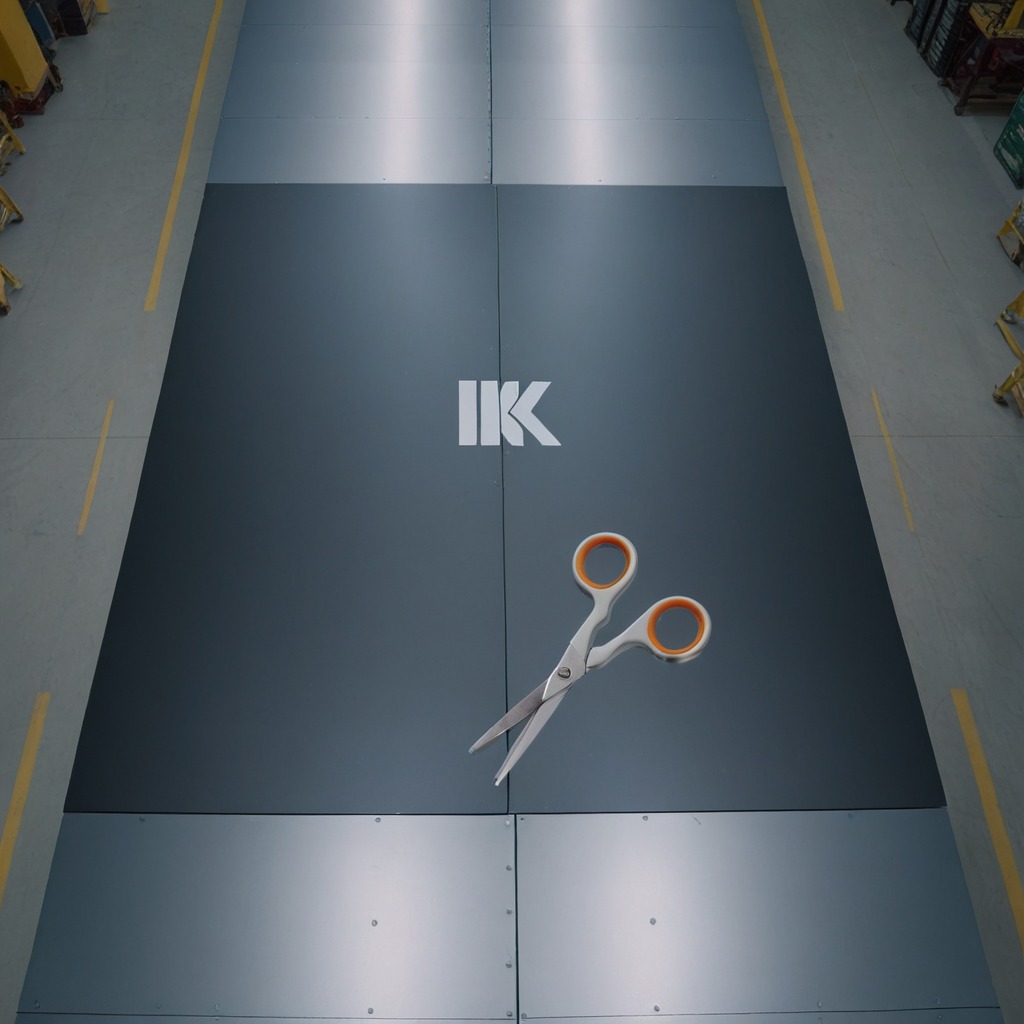
A scissor is lying on the toolbox surface in an airplane hangar workshop 8K.